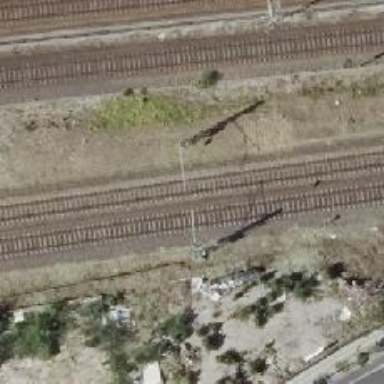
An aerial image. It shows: Milestone along the railway with catenary mast.